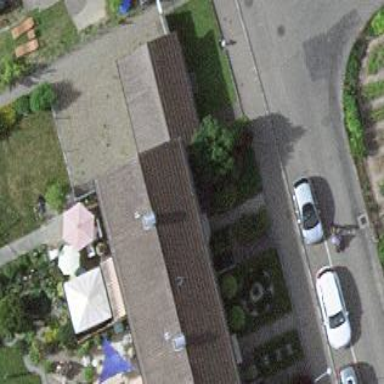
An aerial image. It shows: Gabled roof apartment building with grey rooftop.